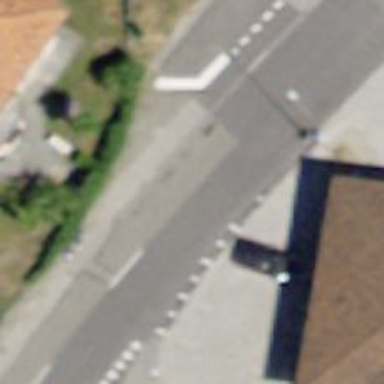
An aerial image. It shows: Public transport stop position.